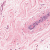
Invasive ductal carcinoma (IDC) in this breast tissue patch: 0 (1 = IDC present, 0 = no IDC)